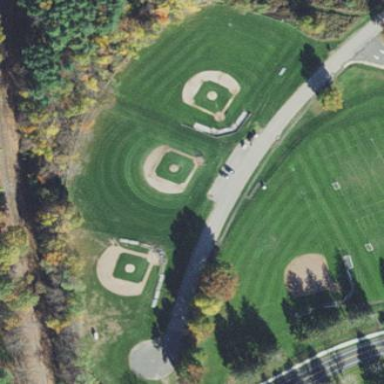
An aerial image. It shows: Baseball pitch for leisure land.